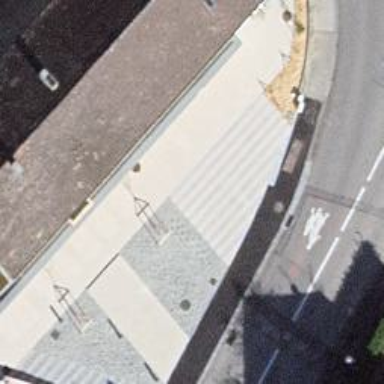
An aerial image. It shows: Bicycle parking area with stands.